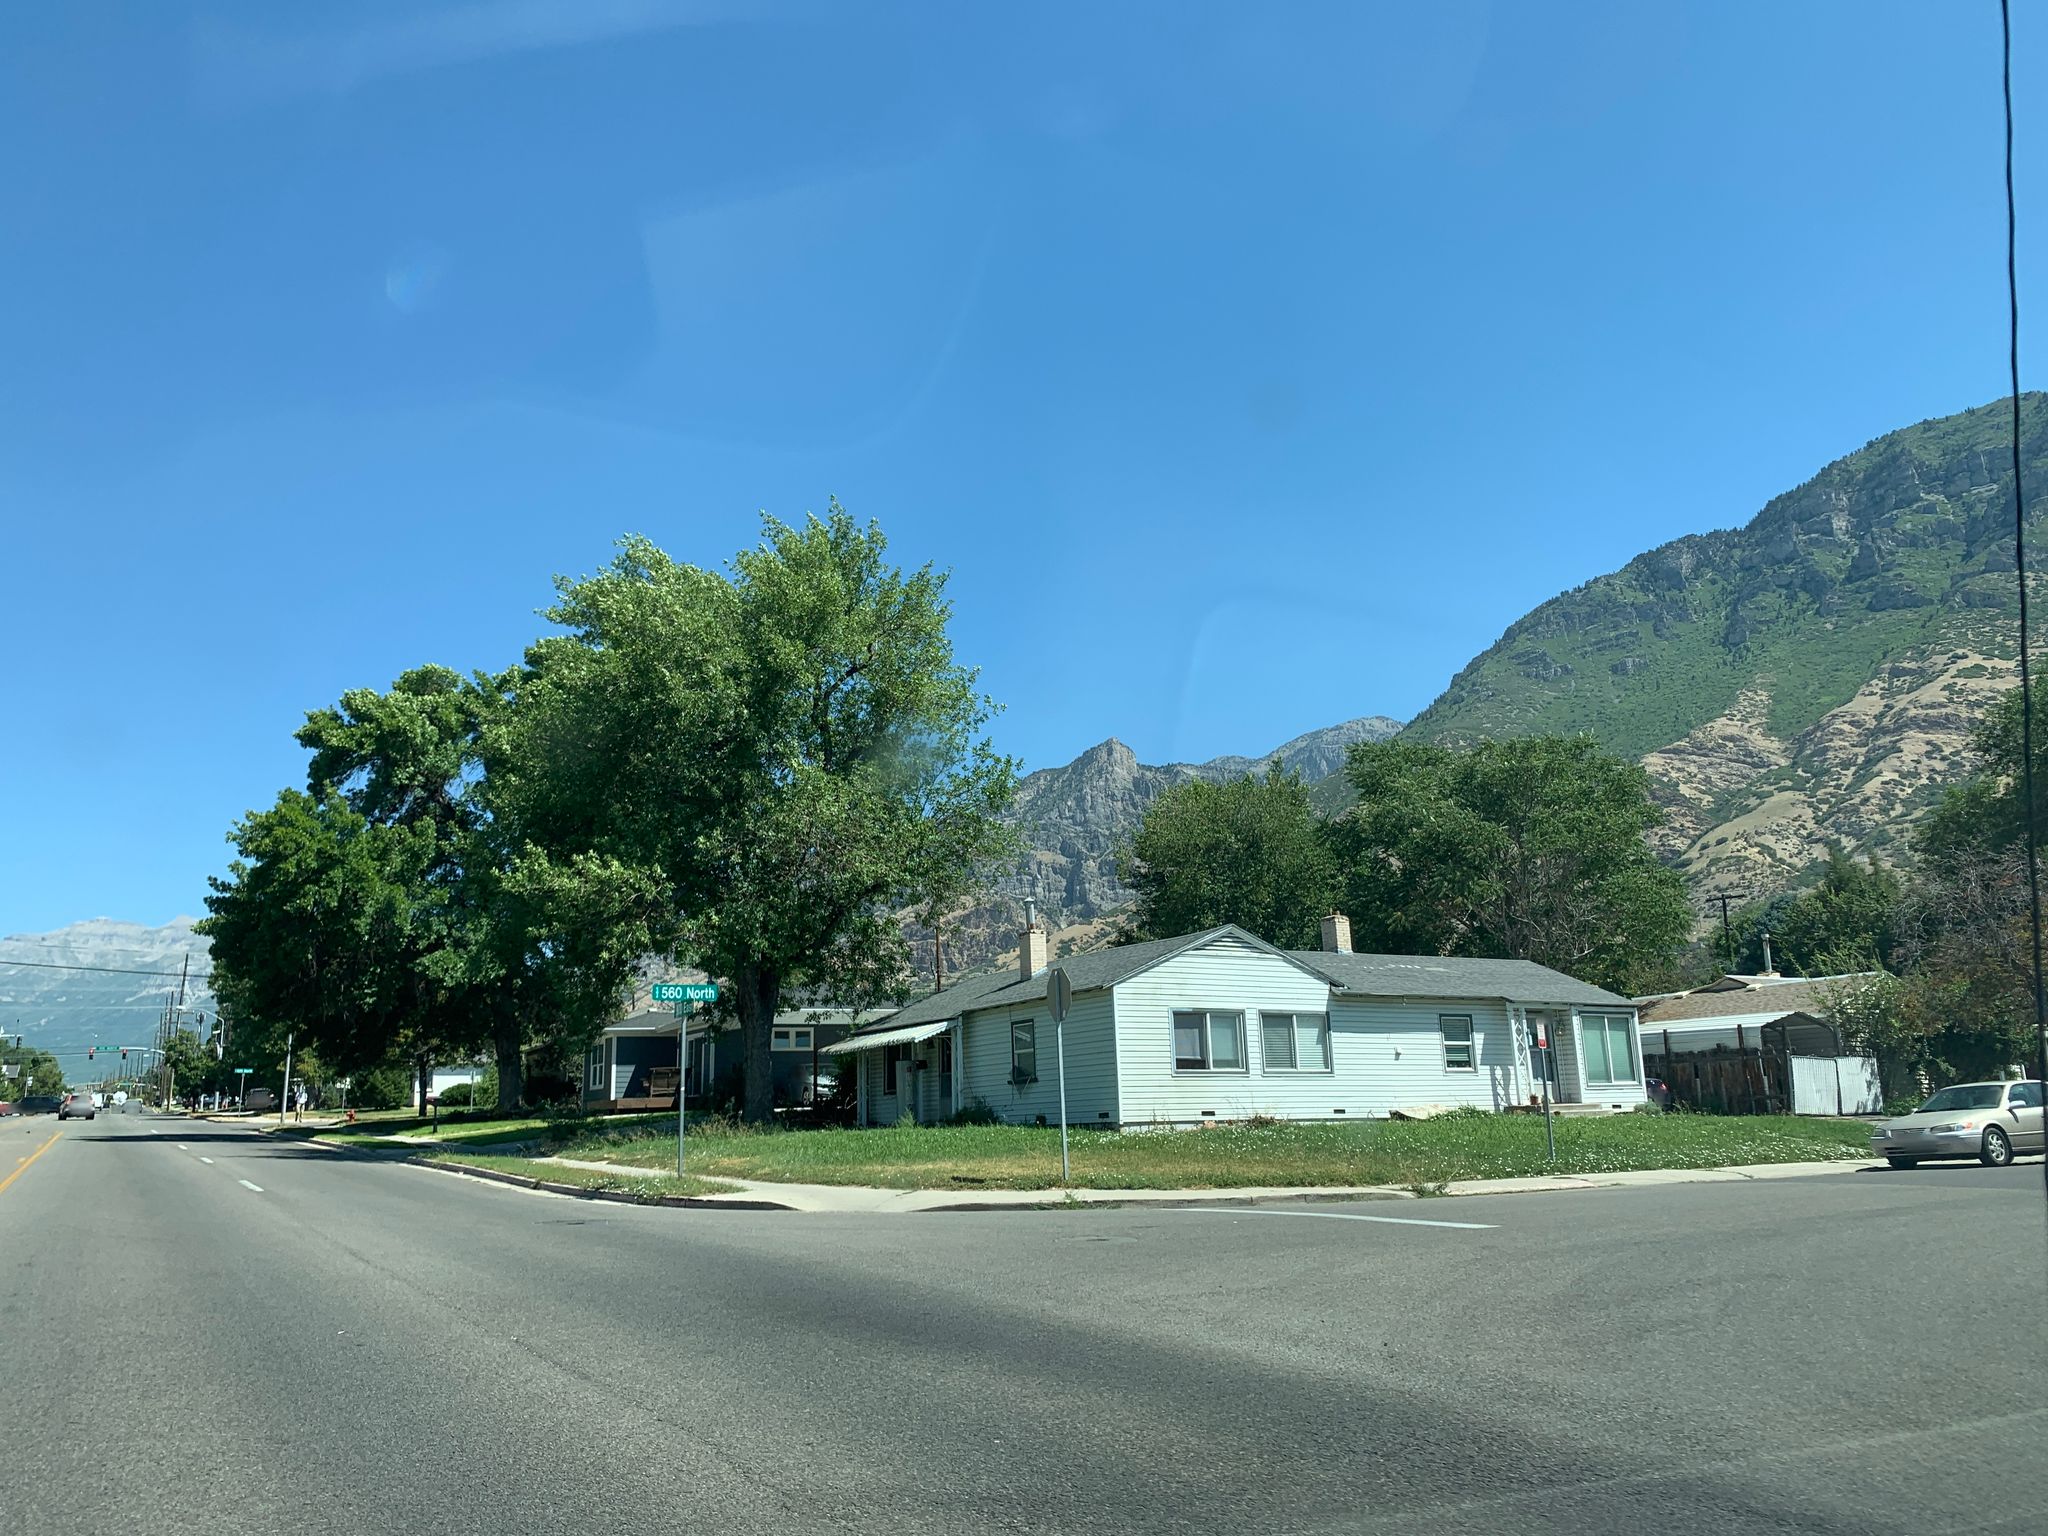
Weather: clear
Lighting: day
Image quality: good
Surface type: driving surface
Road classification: secondary
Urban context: urban centre
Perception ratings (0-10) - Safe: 5.68, Lively: 8.68, Beautiful: 6.26, Boring: 6.68, Depressing: 2.84, Wealthy: 6.11